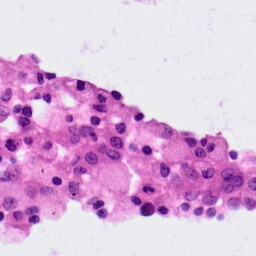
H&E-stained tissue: Lung